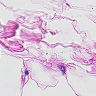
Metastatic tissue present: no